Question: What is the best way to create a badge/count label on the right-hand side of an unordered list, similar to Facebook (shown below - the badge next to ):

Ideally, I would like to do this entirely in CSS without the need for images. I am familiar with creating a div with the relevant corner radius, etc. to give the slightly rounded effect, but I am unsure of the best and most elegant way to position the element on the right-hand side and have it associated specifically with that list item (for identification purposes in the CSS).
Thanks in advance for any guidance/assistance.
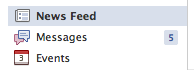
Answer: Something like this:
HTML:
'''
<ul>
<li>Item <span>3</span></li>
<li>Item <span>3</span></li>
<li>Item <span>3</span></li>
<li>Item <span>3</span></li>
<li>Item <span>3</span></li>
<li>Item <span>3</span></li>
</ul>
'''
CSS:
'''
li {
background: #eee;
padding: 0.5em;
width: 300px;
}
span {
background: #ccc;
display: block;
float: right;
padding: 0 0.5em;
}
'''
Demo: <URL>